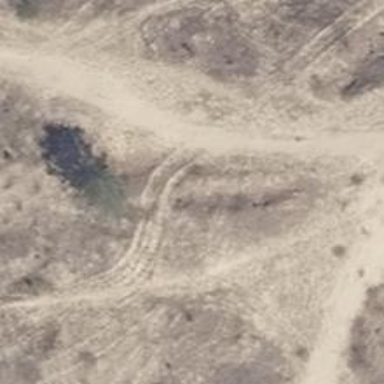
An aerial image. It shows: Sandy path with track grade of grade 3.